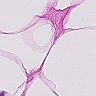
Metastatic tissue present: no